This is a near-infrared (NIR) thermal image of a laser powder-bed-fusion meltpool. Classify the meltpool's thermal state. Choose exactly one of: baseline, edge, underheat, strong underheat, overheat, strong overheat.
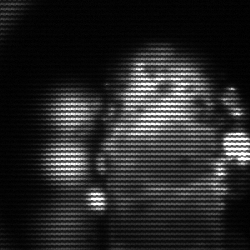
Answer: strong underheat